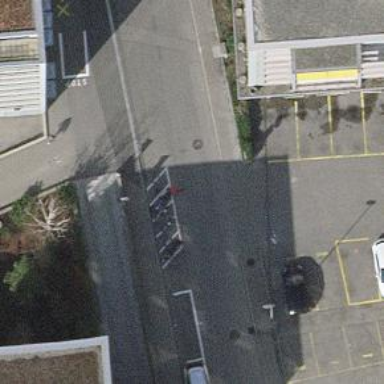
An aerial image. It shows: Parking area.